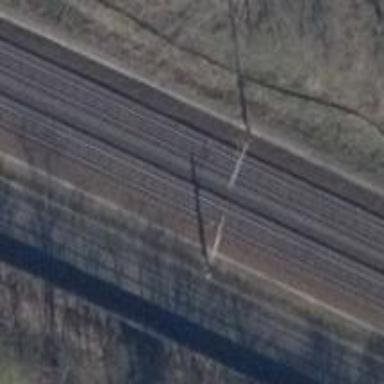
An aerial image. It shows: Milestone along the railway with catenary mast.